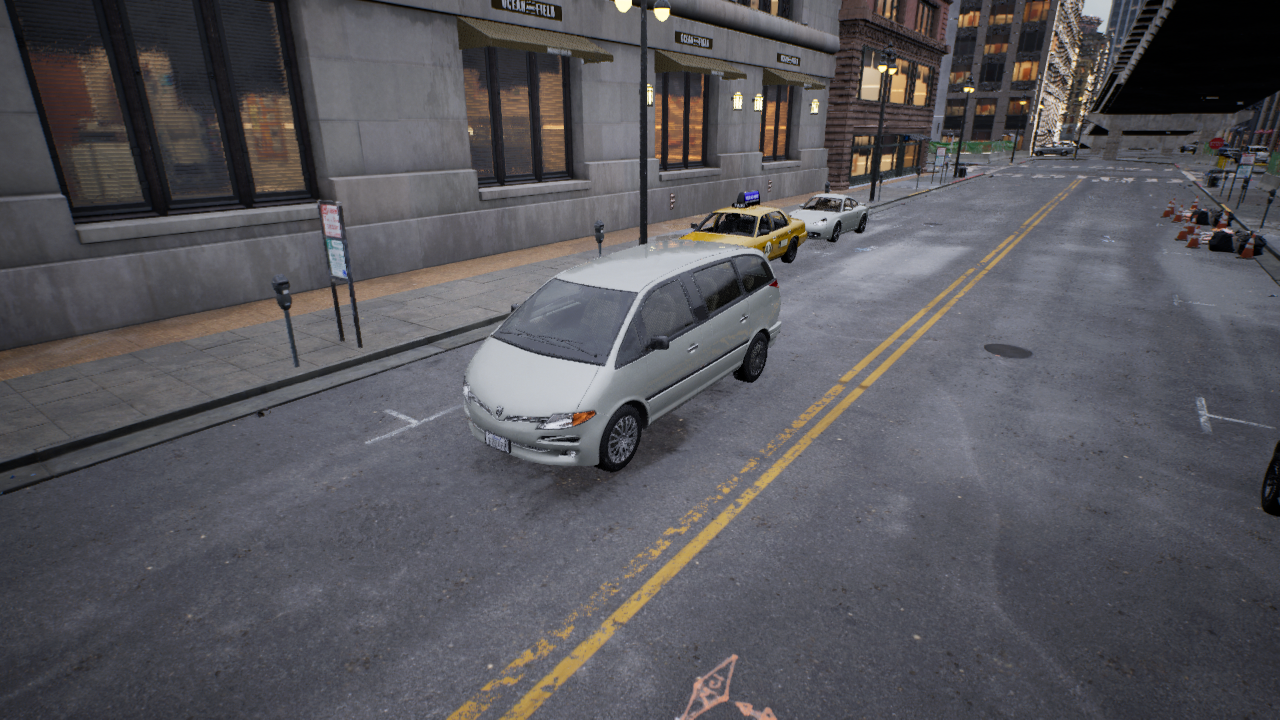
Venue: downtown
Lighting: clear day
Vehicle rig: minivan